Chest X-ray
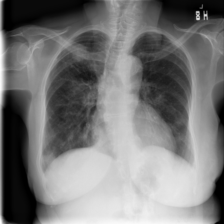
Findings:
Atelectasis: negative
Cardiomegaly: positive
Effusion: positive
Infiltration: negative
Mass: negative
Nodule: negative
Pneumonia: positive
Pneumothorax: negative
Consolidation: negative
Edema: negative
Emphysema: negative
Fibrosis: negative
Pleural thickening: negative
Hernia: negative